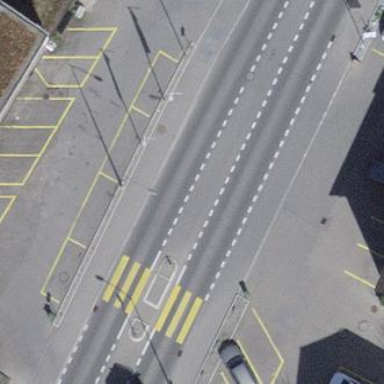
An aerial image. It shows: Street-side parallel parking area.